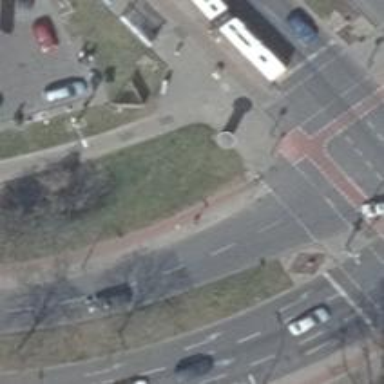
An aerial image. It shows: Column used for advertising.